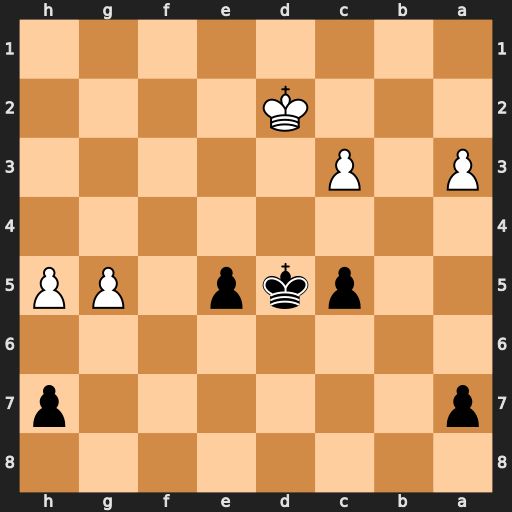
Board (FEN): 8/p6p/8/2pkp1PP/8/P1P5/3K4/8
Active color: b
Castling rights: -
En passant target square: -
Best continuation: Ke6 Kd3 Kf5